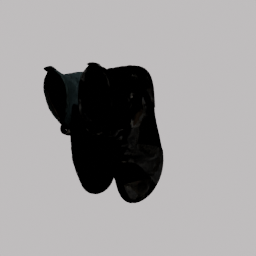
Label: people